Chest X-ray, PA view. Patient: 71 years old, sex F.
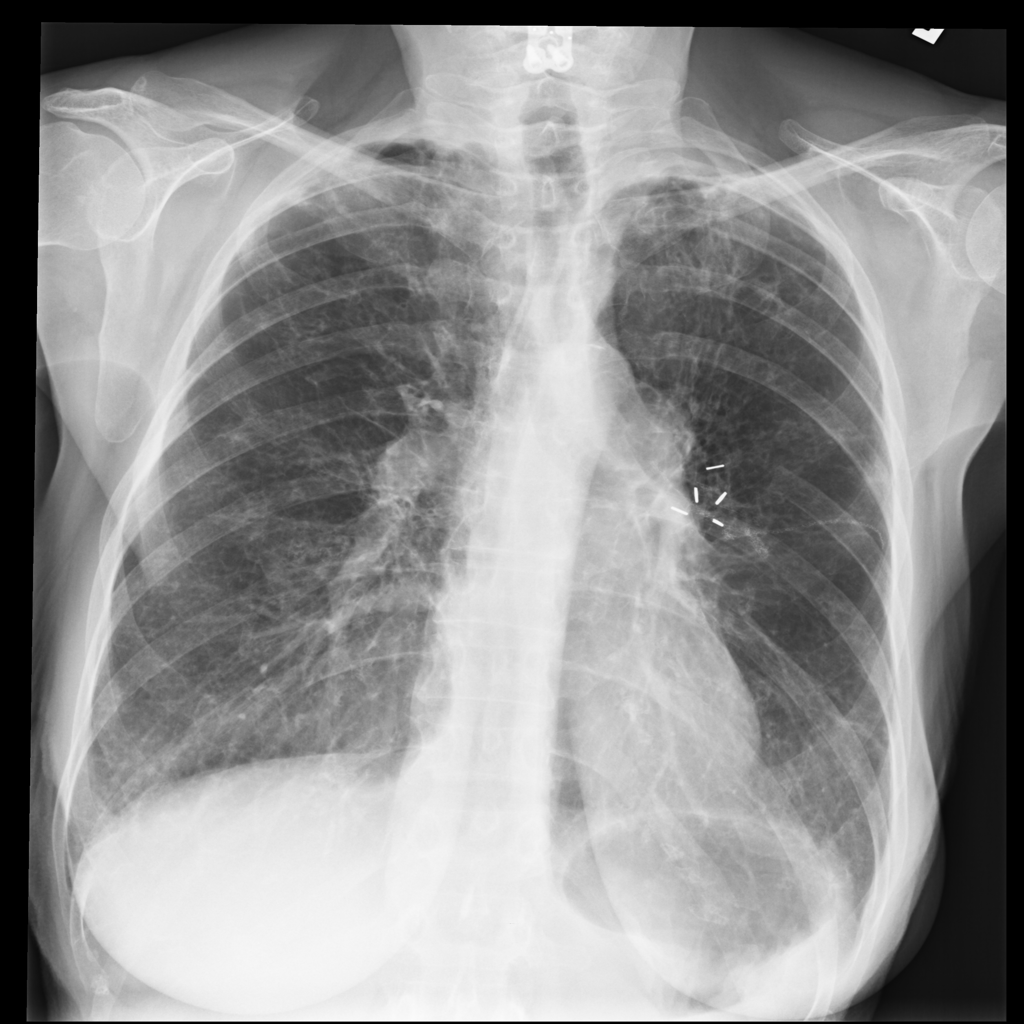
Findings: No Finding